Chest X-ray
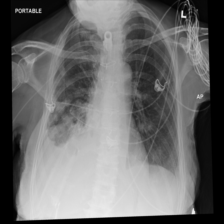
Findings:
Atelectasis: negative
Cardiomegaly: negative
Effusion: negative
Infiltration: positive
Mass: negative
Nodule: positive
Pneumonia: negative
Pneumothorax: negative
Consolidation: negative
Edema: negative
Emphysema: negative
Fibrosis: negative
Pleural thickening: negative
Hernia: negative